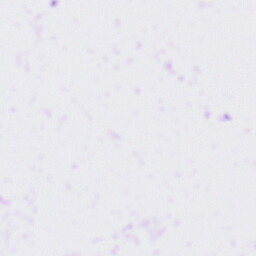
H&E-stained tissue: Tonsil